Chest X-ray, AP view. Patient: 41 years old, sex M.
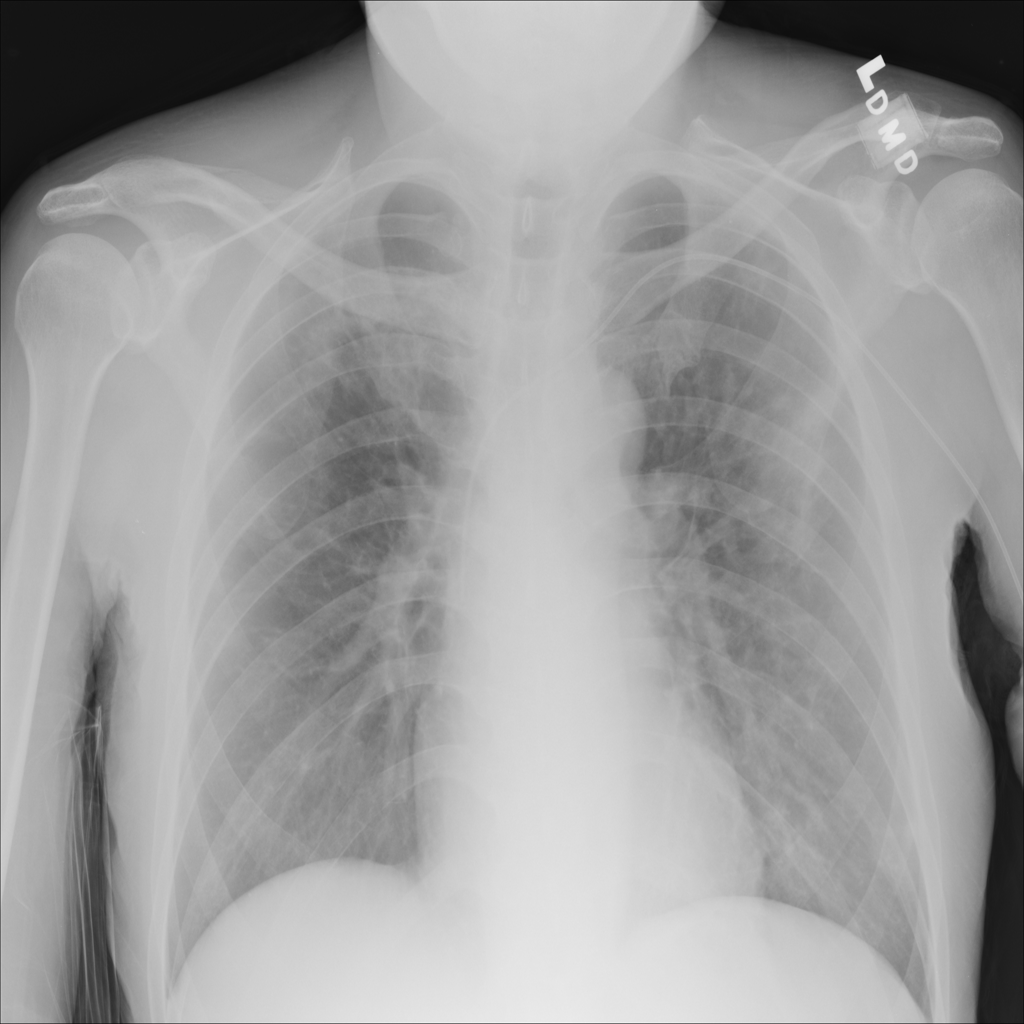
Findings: No Finding